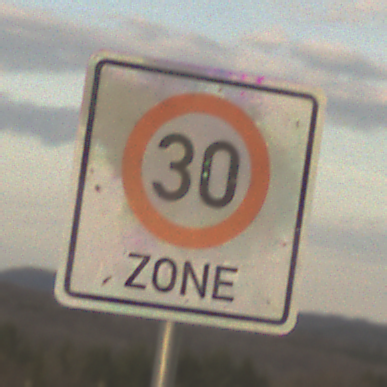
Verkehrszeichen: BeginnZone30
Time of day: SunriseSunset
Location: Outdoor (Nature)
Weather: PartlyCloudy
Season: NotSpecified
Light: Natural